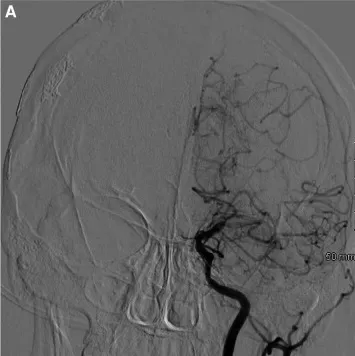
Postoperative DSA of the left ICA, AP.
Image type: radiology (x_ray)